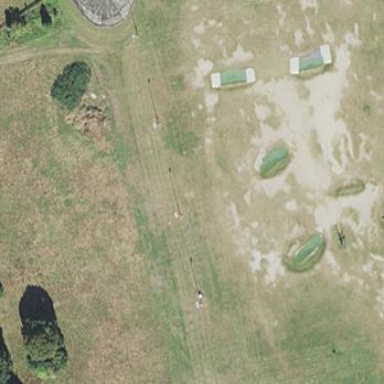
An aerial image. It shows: Golf driving range on grassy leisure land designated for golf activities.